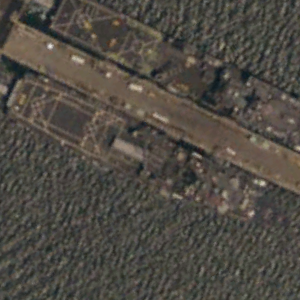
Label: assault